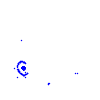
Particle: kaon